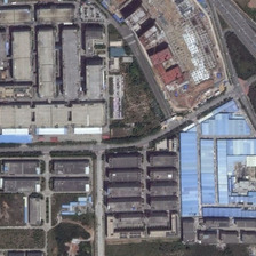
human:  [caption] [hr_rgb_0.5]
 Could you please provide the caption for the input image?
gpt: This is an industrial area through curved roads.

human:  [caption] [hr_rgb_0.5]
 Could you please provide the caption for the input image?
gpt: There's a highway near a factory.

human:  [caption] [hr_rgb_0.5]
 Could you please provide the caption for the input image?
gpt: There is a viaduct next to the factory.

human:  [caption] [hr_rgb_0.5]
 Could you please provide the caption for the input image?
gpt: There is a viaduct near the factory.

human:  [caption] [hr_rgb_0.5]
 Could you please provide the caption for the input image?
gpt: This is an industrial area with a curved road through it.